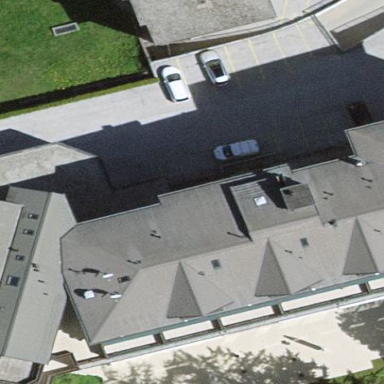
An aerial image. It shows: Hotel building.